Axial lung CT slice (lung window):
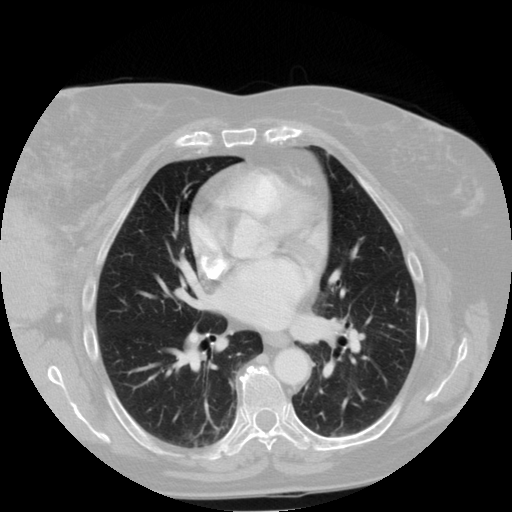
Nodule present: no